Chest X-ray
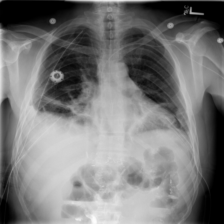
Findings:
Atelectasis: positive
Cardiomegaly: negative
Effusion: negative
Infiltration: positive
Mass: negative
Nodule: negative
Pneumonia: negative
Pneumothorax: negative
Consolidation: negative
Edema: negative
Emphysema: negative
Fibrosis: negative
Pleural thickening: negative
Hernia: negative